Interaction volume radius: 5 \u00c5
Interaction volume height: 35 \u00c5
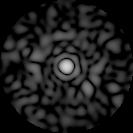
Disorder parameter: 0.8662